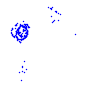
Particle: pion